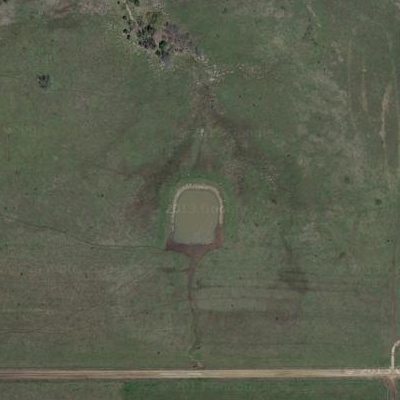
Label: Grass